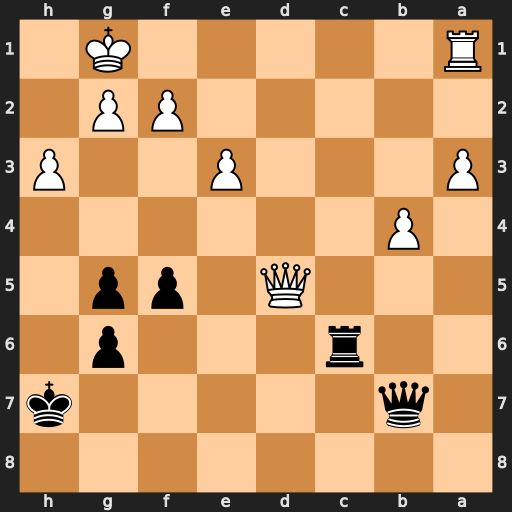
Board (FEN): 8/1q5k/2r3p1/3Q1pp1/1P6/P3P2P/5PP1/R5K1
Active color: b
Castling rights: -
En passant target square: -
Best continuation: Rc1+ Qd1 Rxd1+